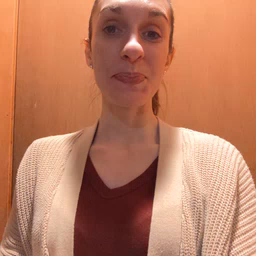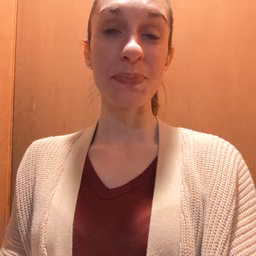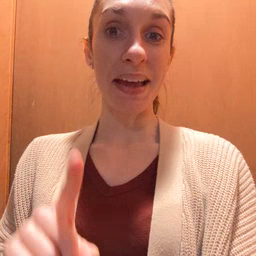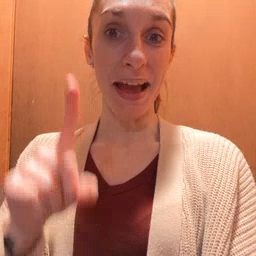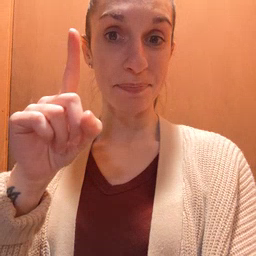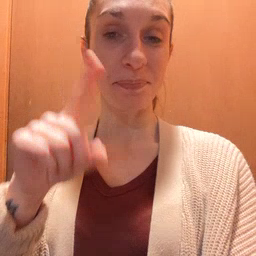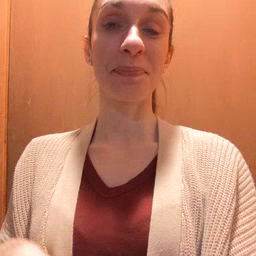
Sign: up